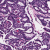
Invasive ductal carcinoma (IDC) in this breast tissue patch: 1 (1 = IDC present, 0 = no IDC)